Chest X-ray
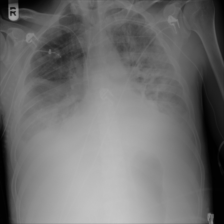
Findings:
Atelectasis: negative
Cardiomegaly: negative
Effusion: negative
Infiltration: positive
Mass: negative
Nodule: negative
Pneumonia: negative
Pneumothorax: negative
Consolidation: negative
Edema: negative
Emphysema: negative
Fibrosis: negative
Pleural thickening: negative
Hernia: negative